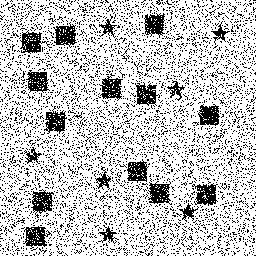
Squares: 13
Triangles: 0
Stars: 7
Total shapes: 20